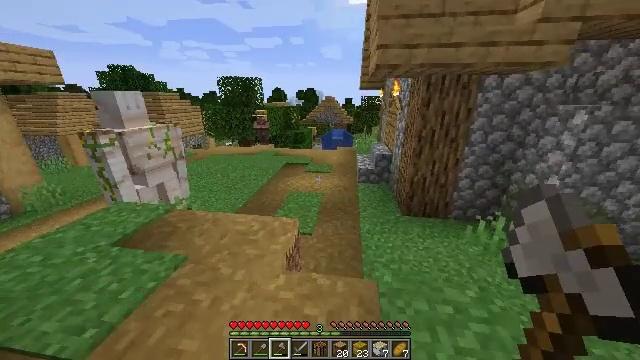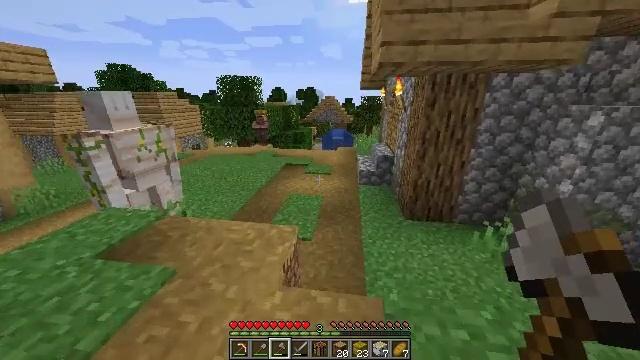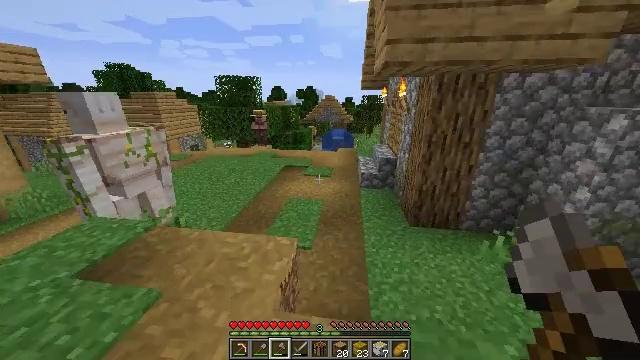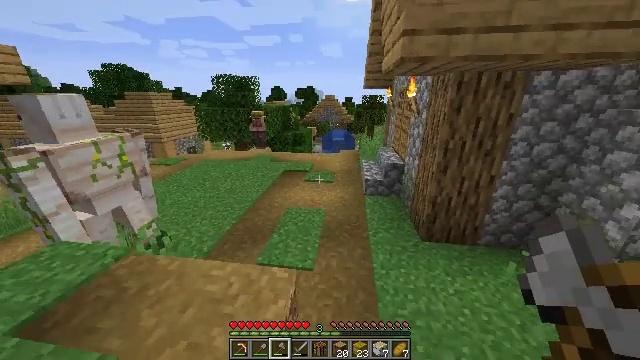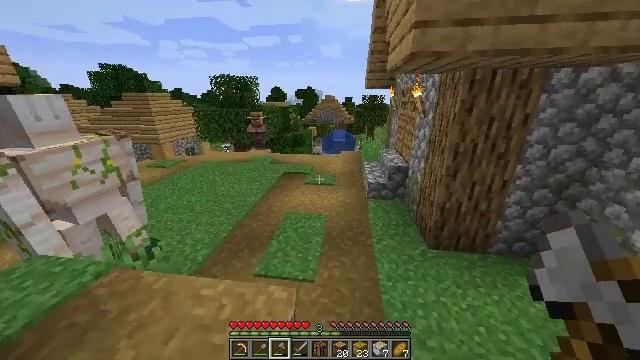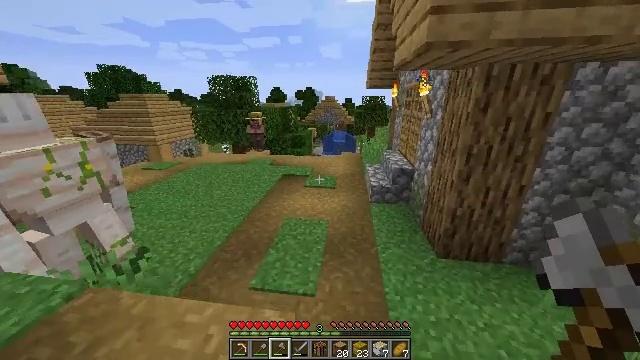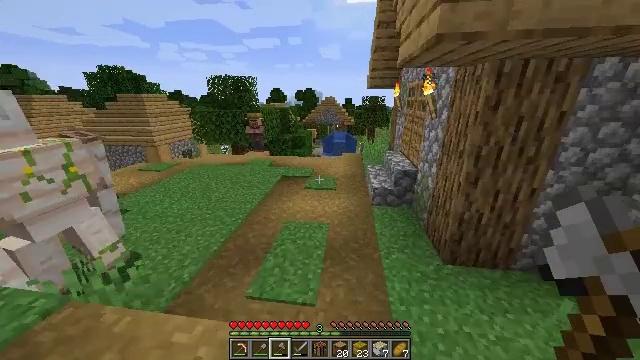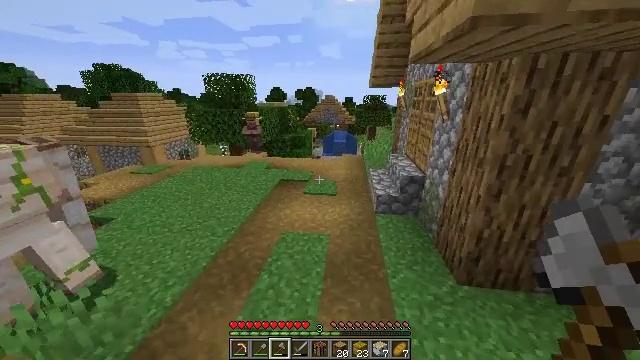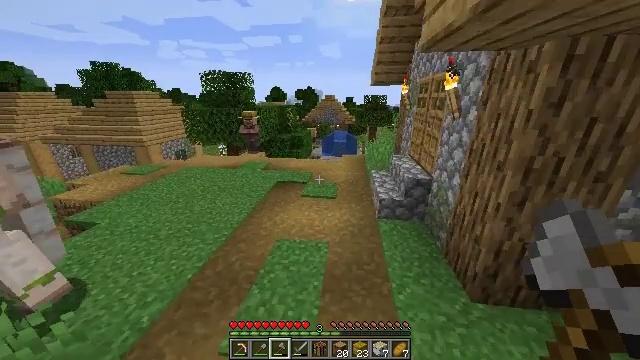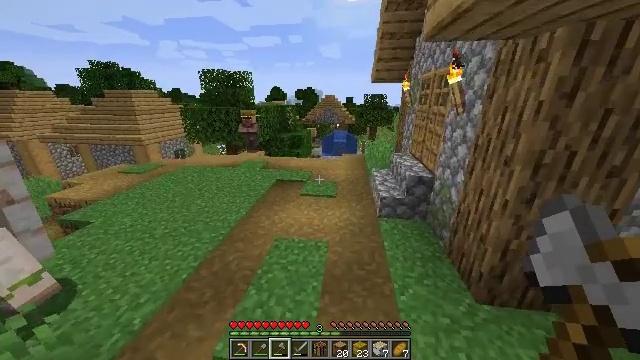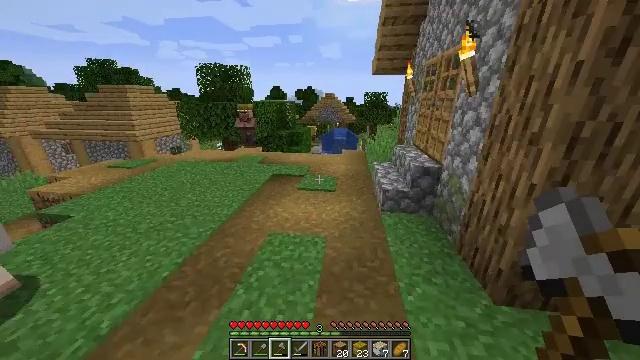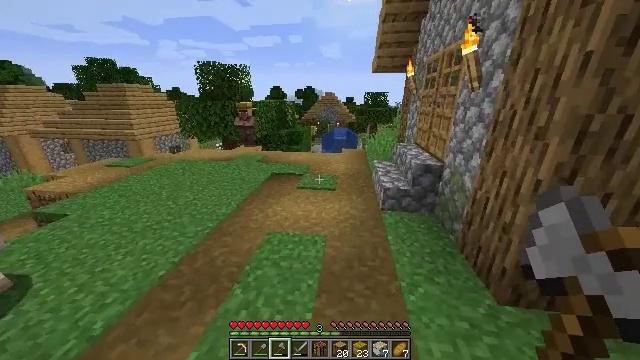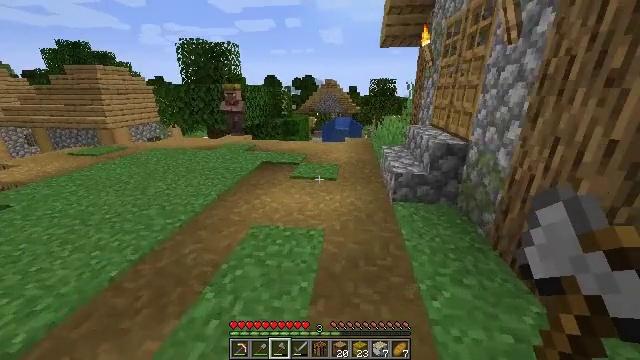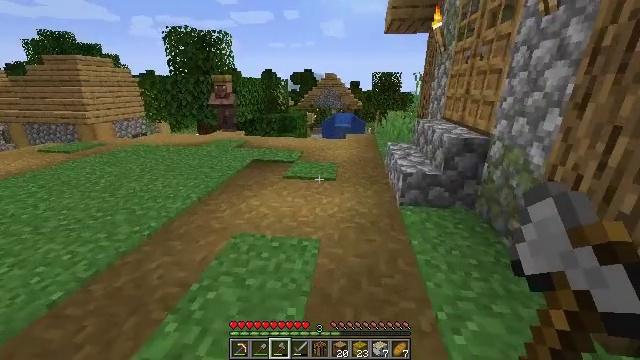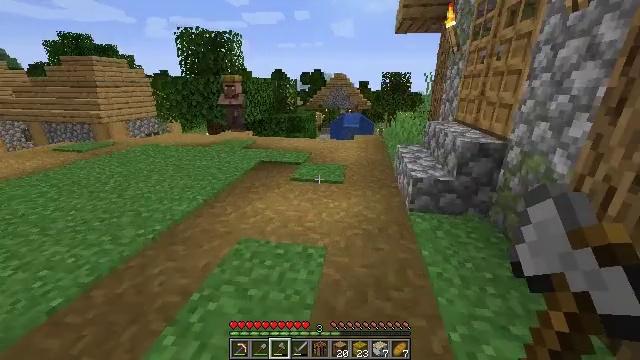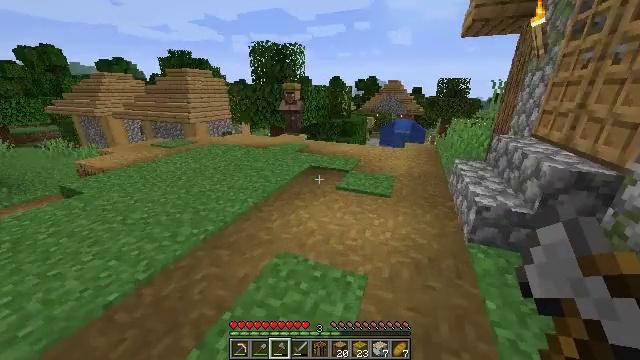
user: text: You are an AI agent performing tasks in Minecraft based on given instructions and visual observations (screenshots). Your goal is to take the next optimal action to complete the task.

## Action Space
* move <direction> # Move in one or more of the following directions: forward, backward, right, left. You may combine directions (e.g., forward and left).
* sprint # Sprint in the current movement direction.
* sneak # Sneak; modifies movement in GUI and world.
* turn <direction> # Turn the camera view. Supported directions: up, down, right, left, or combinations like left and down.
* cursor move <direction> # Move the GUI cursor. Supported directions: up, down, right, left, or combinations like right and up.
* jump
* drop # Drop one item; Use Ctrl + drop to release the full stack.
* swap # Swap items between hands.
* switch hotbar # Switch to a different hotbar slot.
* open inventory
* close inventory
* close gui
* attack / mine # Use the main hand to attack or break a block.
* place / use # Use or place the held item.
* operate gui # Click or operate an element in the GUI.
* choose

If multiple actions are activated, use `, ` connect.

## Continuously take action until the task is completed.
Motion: motion action
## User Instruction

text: Mine the smooth stone.
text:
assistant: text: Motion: move forward, sprint
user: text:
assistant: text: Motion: move forward, sprint
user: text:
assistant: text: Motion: move forward, sprint
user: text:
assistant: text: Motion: move forward, sprint
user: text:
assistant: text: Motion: move forward, sprint
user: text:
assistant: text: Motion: move forward, sprint
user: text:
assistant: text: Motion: move forward, sprint
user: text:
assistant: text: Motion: move forward, sprint
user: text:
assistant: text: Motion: move forward, sprint
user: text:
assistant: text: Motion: move forward, sprint
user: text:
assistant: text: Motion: move forward, sprint
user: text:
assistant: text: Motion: move forward, sprint
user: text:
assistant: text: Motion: move forward, sprint
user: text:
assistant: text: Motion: move forward, sprint, turn left
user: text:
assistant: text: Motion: move forward, sprint, turn left
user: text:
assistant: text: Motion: move forward, sprint, turn left
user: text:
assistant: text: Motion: move forward, sprint, turn left and up
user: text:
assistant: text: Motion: move forward, sprint, turn left
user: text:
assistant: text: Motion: move forward, sprint, turn left
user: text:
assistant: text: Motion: move forward, sprint
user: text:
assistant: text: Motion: move forward, sprint
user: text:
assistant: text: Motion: move forward and move right
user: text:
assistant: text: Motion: move forward and move right
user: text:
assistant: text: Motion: move forward and move right
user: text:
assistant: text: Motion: move forward and move right
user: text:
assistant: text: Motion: move forward and move right
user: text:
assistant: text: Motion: move forward, turn left
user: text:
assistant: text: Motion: move forward, turn left
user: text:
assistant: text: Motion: move forward, turn left
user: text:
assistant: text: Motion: move forward, turn left